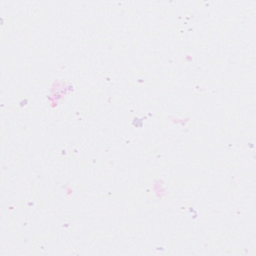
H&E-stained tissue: Breast